Question: I have a gradient background. When the page is zoomed, the gradient does not work, only the background color is shown.
Sample code:
'''
<html>
<head>
<style type="text/css">
body {
background: linear-gradient(to bottom, #0c8530 0%, #0c6027 200px, #0c6027 100%) no-repeat scroll 0% 0% #0c6027;
}
div {
height: 200px;
}
</style>
</head>
<body>
<div>
blablablablablablablablablablablablablablablablablablablablablablablablablablablablablablablablablablablablablablablablablablablablablablablablablablablablablablablablablablablabla
</div>
</body>
</html>
'''
Fiddle: <URL>
Looks like this, when scrolled:

Is it possible to make the gradient work as expected even when the page is scrolled?
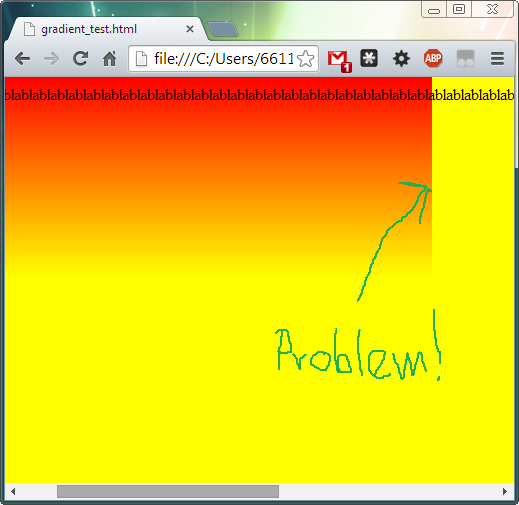
Answer: <URL>
Just change 'no-repeat' into 'repeat-x' in your 'background', so it should be like this:
'''
body {
background: linear-gradient(to bottom, #0c8530 0%, #0c6027 200px, #0c6027 100%) repeat-x scroll 0% 0% #0c6027;
}
'''
Hope this will help you ..